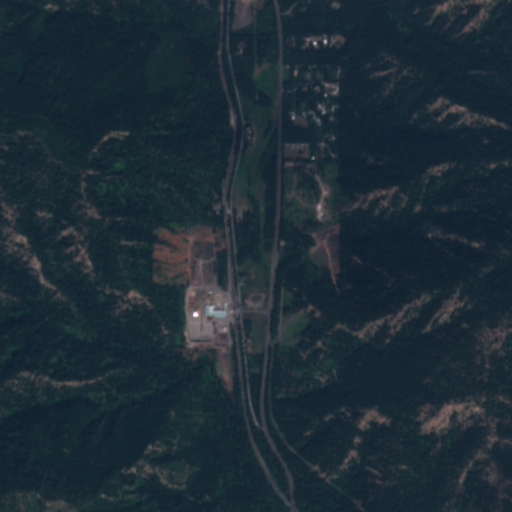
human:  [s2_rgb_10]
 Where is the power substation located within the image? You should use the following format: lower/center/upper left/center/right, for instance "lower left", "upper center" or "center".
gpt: The power substation is located in the center of the image.
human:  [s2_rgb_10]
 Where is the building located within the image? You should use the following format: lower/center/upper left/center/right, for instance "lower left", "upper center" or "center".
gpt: The building is located in the upper center of the image.
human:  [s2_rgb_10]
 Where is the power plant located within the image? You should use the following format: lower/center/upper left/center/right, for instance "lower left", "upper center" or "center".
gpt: There is no power plant in the image.